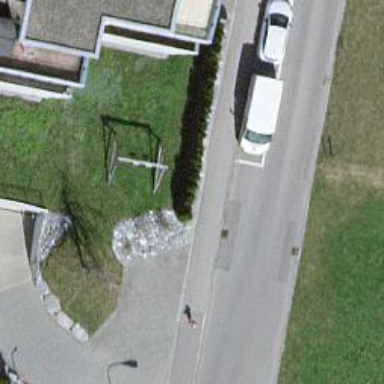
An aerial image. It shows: Asphalt sidewalk.